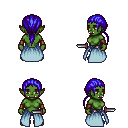
a pixel art fantasy rpg character, female body template, orc, green skin, overskirt, metal pants, blue ponytail hairstyle, leather bracers, maroon shoes, dagger, four views (front, back, left, right), 2x2 character sprite sheet, small pixel art, hard edges, no anti-aliasing